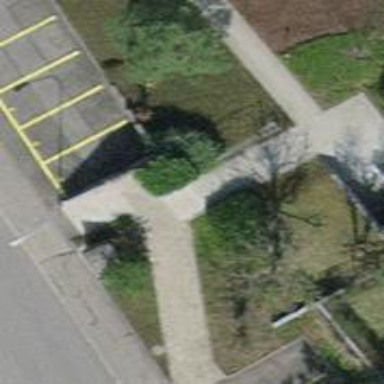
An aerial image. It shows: Set of steps on the road.